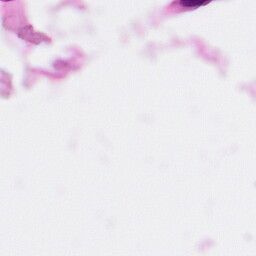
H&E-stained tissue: Pancreatic